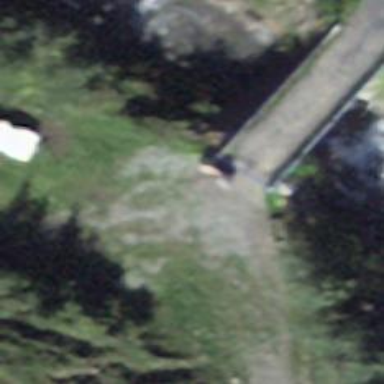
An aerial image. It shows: Track road passing over bridge with grade 4 track type.